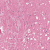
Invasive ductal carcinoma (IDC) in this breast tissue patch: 0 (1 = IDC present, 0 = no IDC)